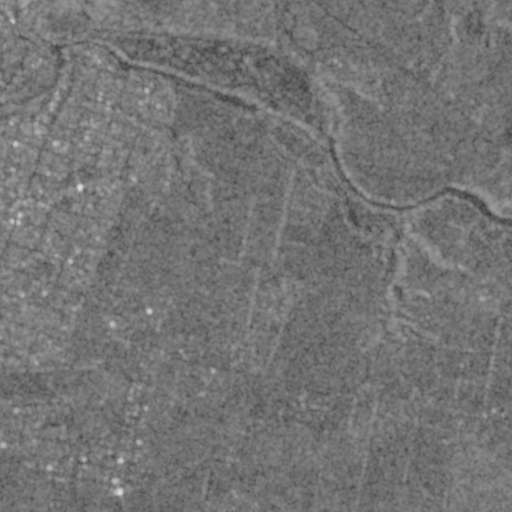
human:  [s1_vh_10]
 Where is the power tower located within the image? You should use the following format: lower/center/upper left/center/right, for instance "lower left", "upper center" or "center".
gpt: The power tower is located in the upper right of the image.
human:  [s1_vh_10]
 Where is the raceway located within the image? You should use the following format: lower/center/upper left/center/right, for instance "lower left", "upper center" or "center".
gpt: The raceway is located in the lower center of the image.
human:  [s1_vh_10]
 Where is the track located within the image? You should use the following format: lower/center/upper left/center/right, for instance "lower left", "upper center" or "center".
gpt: The track is located in the lower right of the image.
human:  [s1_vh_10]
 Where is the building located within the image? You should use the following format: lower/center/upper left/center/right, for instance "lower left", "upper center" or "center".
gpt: There is no building in the image.

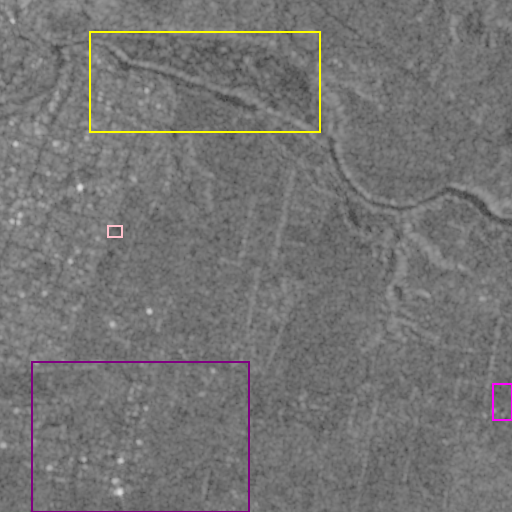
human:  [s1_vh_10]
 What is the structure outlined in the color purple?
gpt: The structure outlined in purple is a crop field.
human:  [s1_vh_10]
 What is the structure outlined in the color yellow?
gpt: The structure outlined in yellow is a park.
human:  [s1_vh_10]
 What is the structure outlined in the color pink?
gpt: The structure outlined in pink is a parking lot.
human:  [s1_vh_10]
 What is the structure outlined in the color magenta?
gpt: The structure outlined in magenta is a track.
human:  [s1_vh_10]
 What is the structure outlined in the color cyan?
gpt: There is no cyan outline.